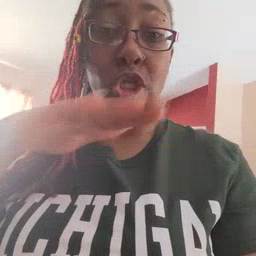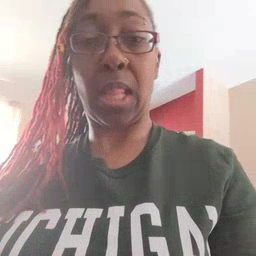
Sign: child